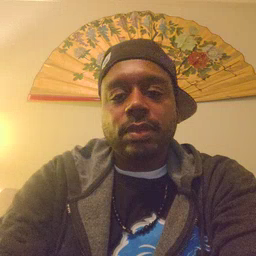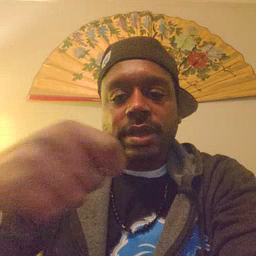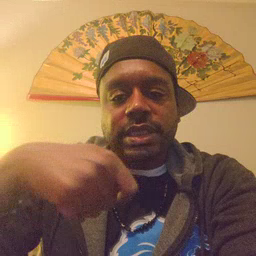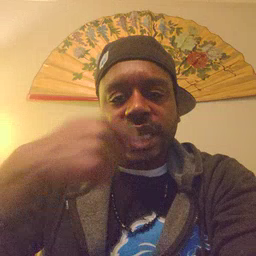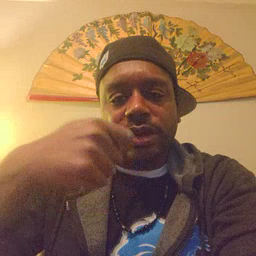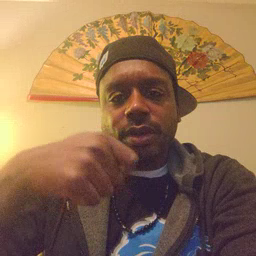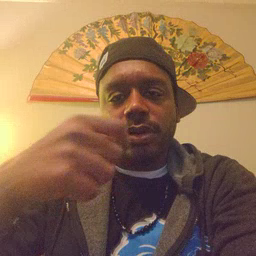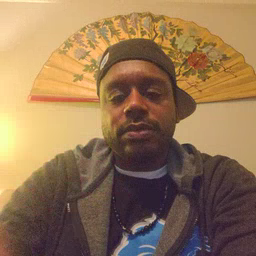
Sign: cereal